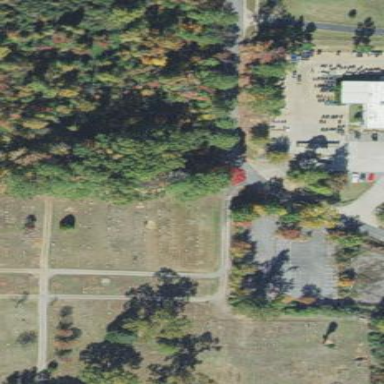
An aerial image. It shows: Cemetery.